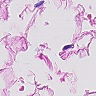
Metastatic tissue present: no